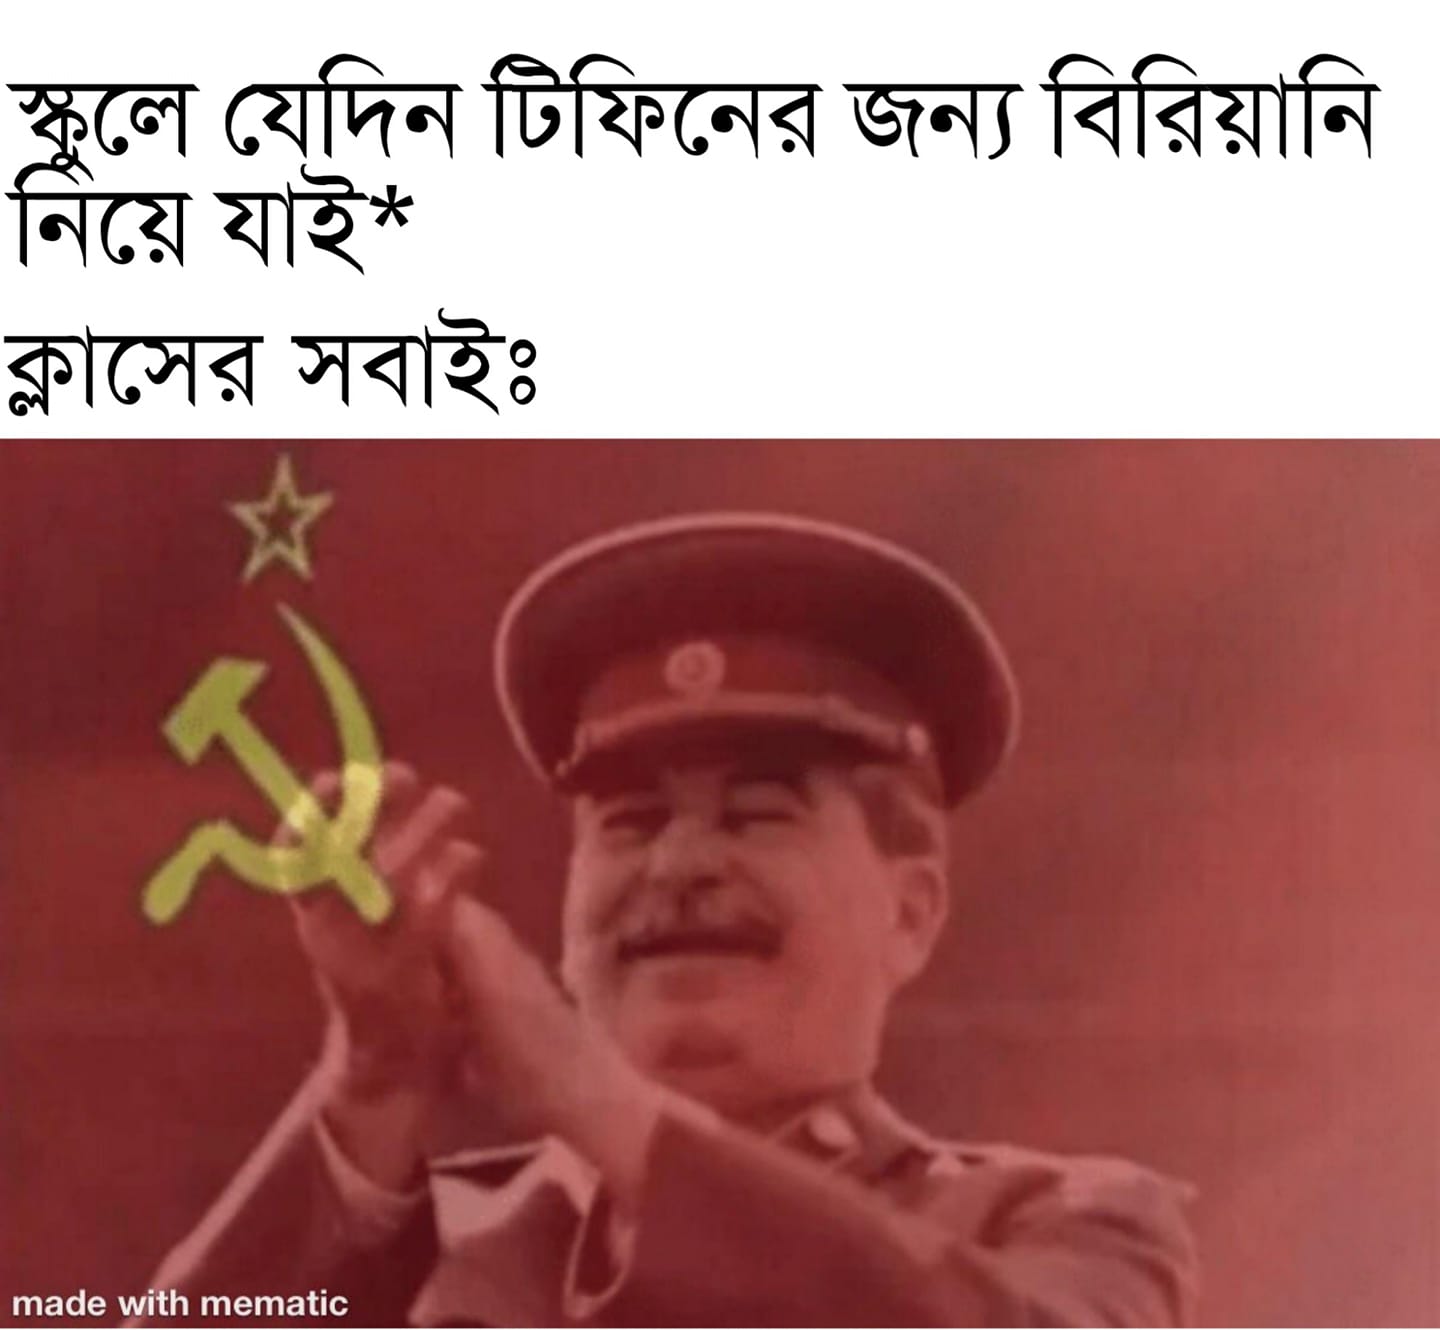
Caption: স্কুলে যেদিন টিফিনের জন্য বিরিয়ানি নিয়ে যাই*     ক্লাসের সবাইঃ
Label: non-hate